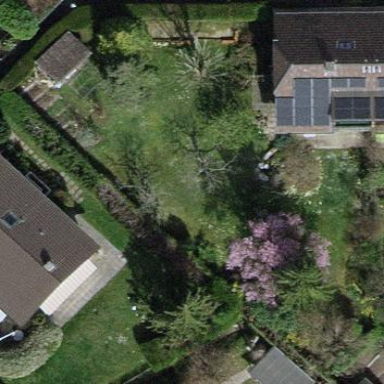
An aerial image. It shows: Garden surrounded by fence.